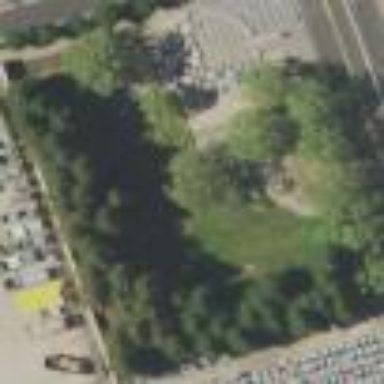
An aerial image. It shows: Lovely park for leisure and relaxation.